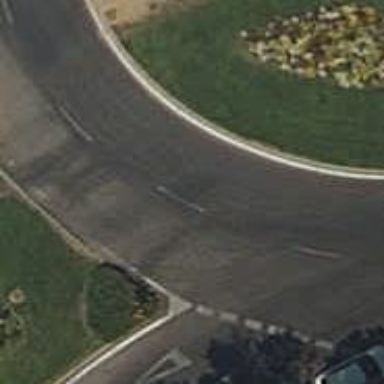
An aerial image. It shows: Tertiary road with asphalt surface leading to roundabout.